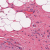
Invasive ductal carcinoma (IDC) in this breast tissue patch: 0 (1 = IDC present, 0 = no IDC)